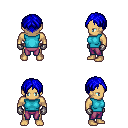
a pixel art fantasy rpg character, male body template, human, tanned skin, teal sleeveless shirt, magenta pants, blue parted hairstyle, metal gloves, four views (front, back, left, right), 2x2 character sprite sheet, small pixel art, hard edges, no anti-aliasing